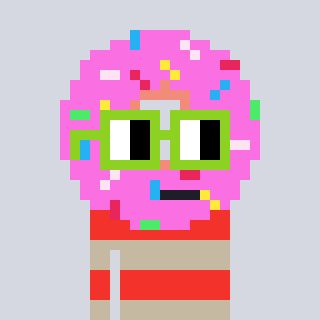
a pixel art character with square light green glasses, a doughnut-shaped head and a bege-colored body on a cool background